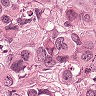
Metastatic tissue present: yes